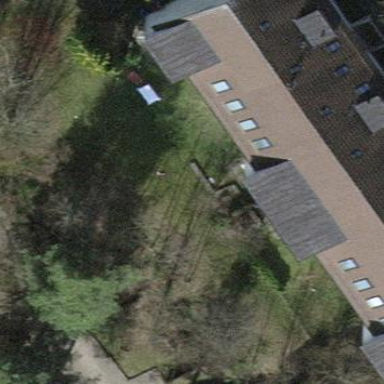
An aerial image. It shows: View of apartment building.